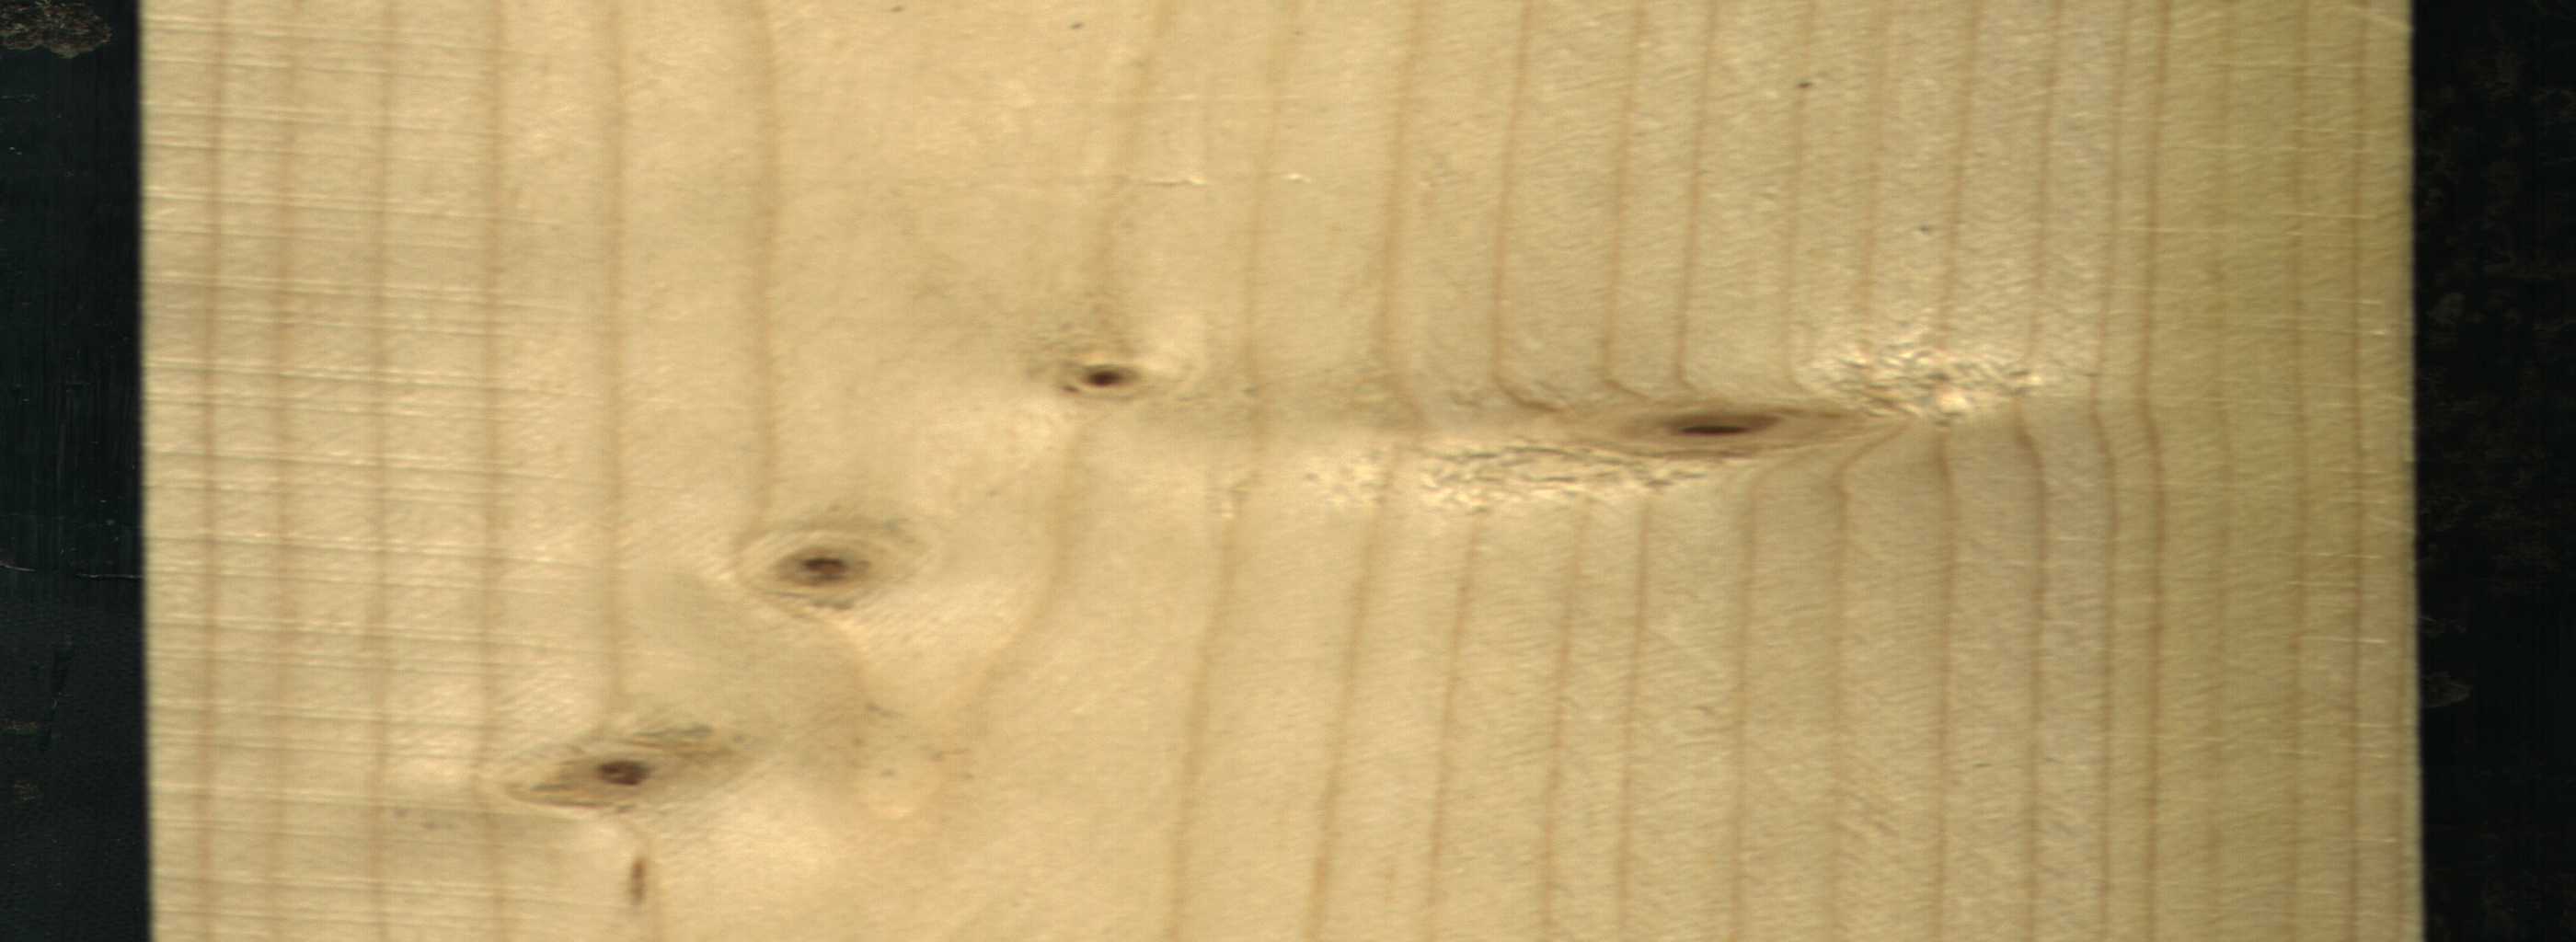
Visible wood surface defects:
Live_Knot
Live_Knot
Live_Knot
Live_Knot